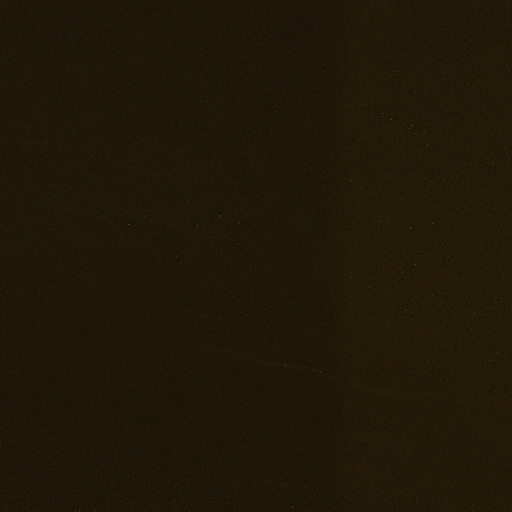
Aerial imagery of bar in Alaska named Labandera Rock containing only unknown